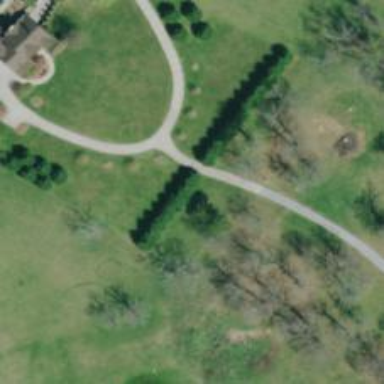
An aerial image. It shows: Driveway.